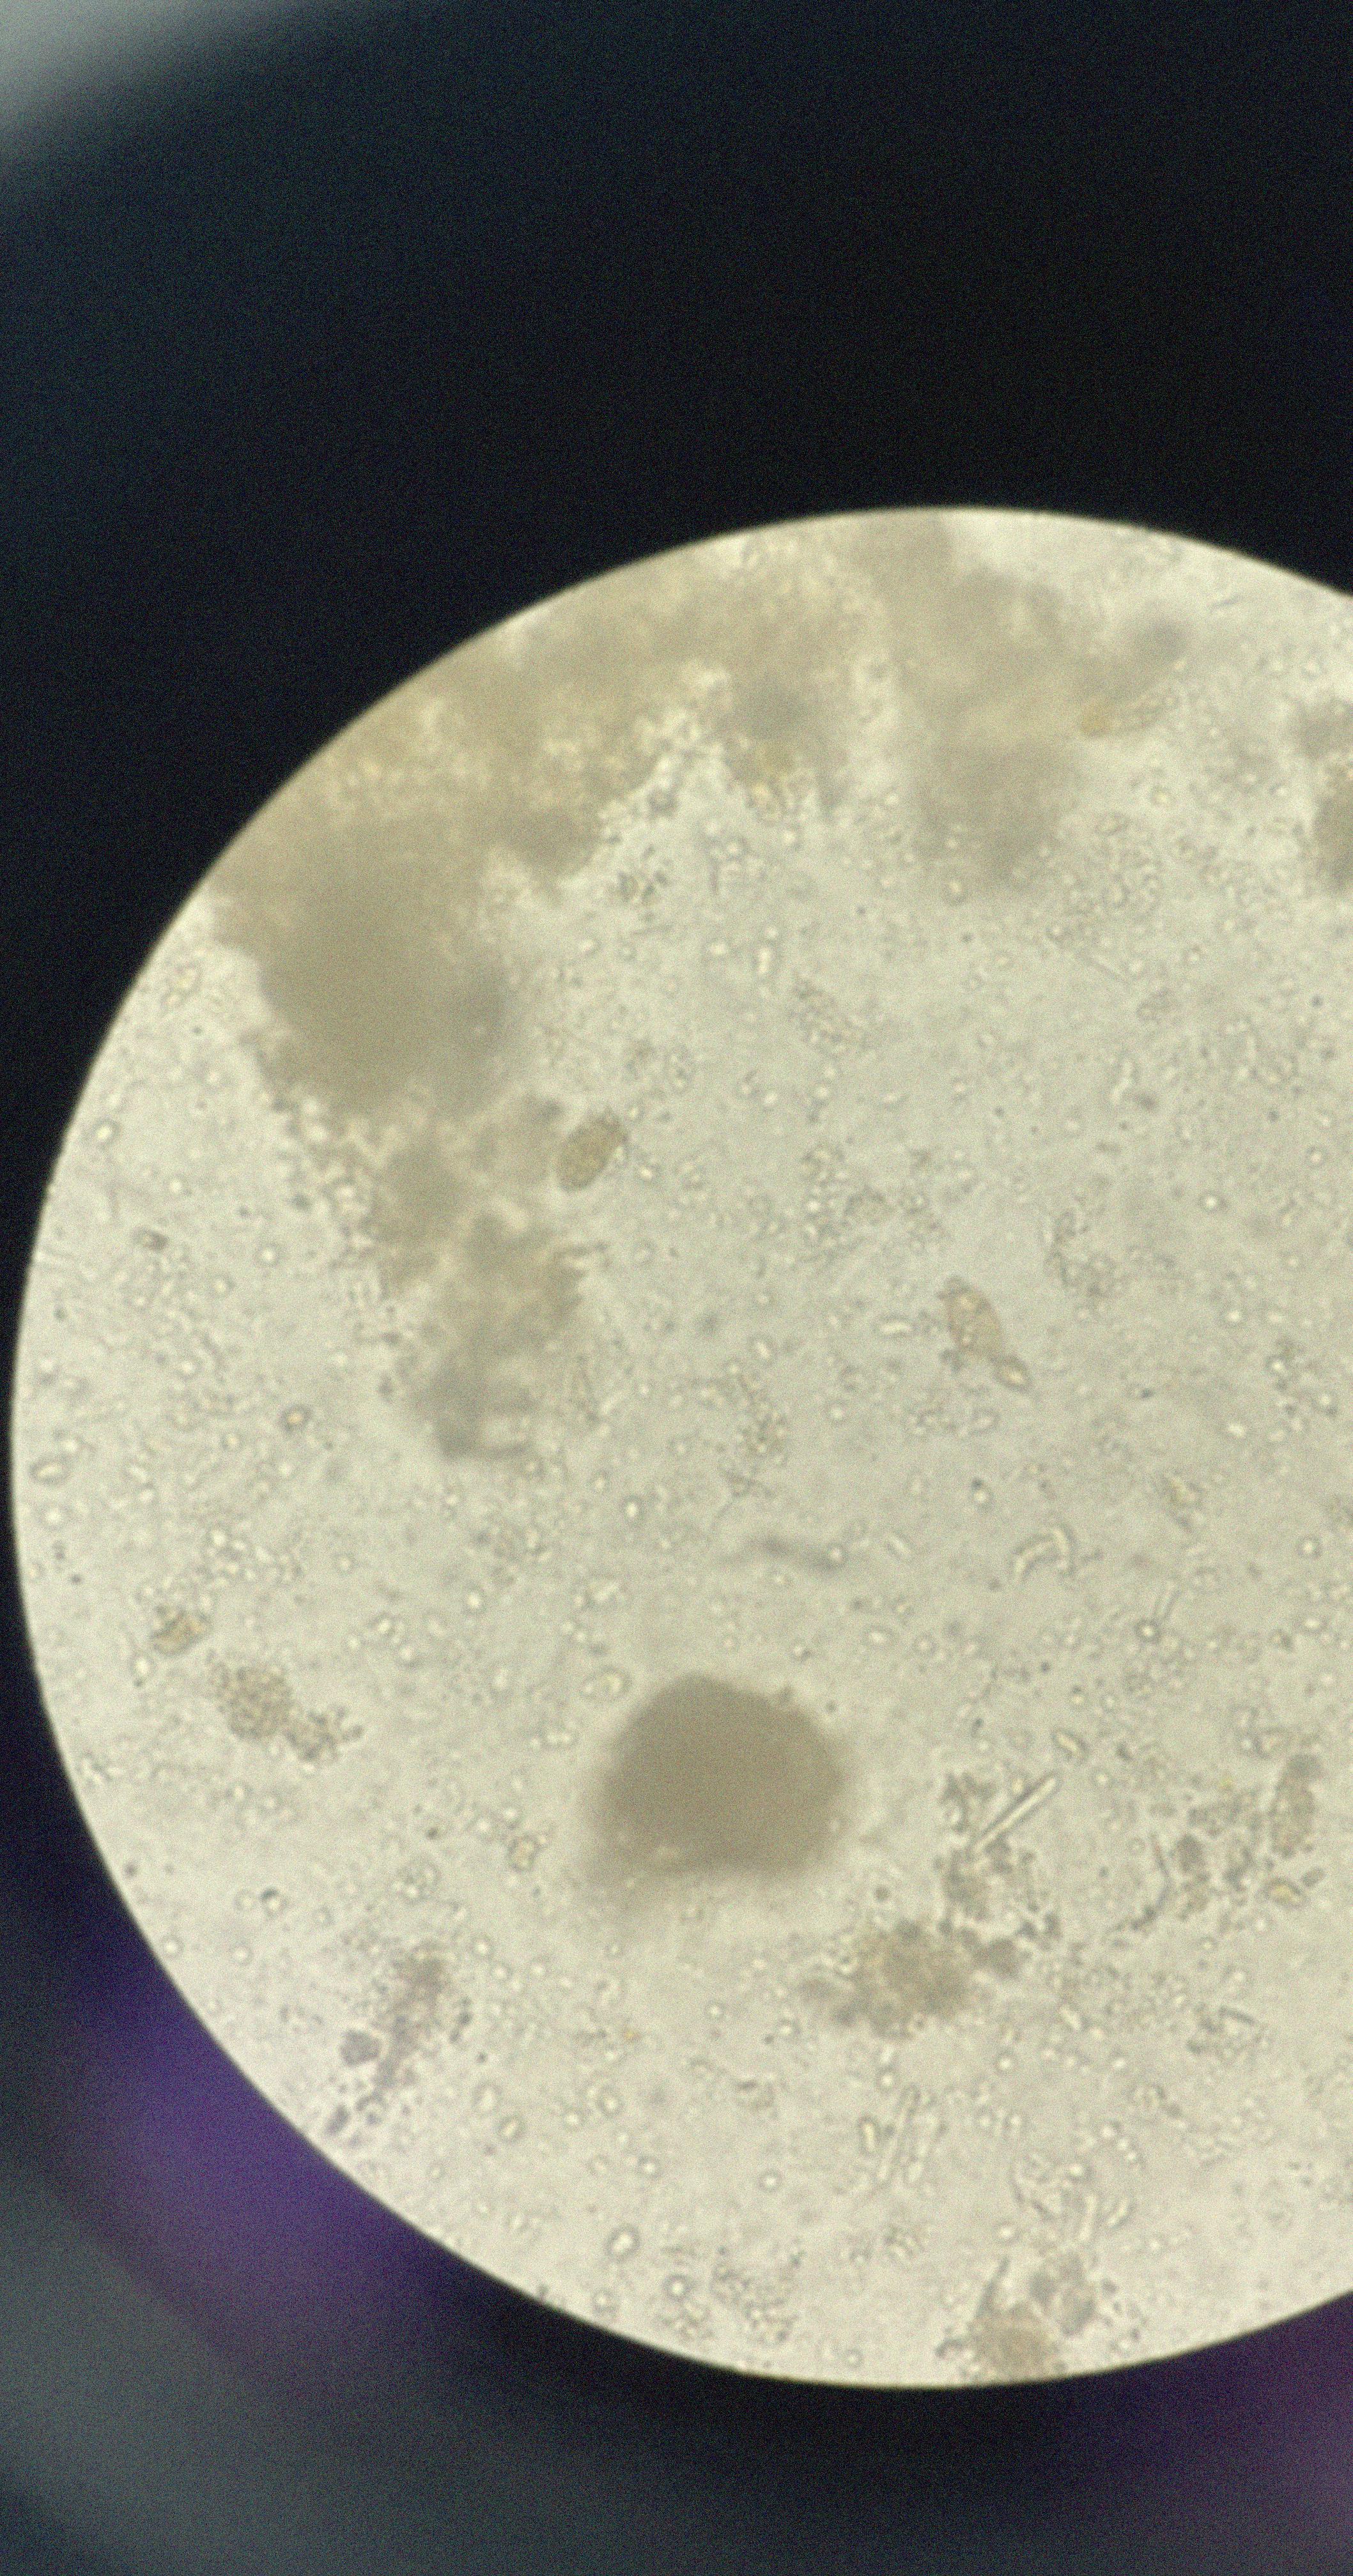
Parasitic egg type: Opisthorchis viverrine